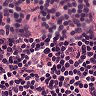
Metastatic tissue present: no